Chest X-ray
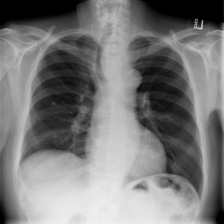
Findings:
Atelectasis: negative
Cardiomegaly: negative
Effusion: negative
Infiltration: negative
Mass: positive
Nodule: positive
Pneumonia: negative
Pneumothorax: negative
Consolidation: negative
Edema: negative
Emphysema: negative
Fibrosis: negative
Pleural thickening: negative
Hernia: negative